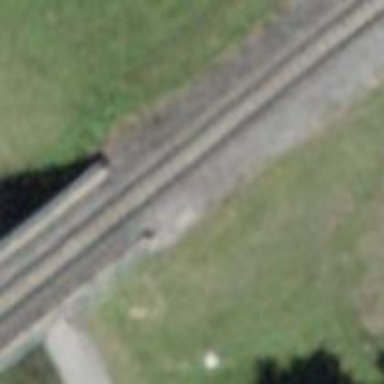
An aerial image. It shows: Narrow-gauge railway bridge with electrified contact line.